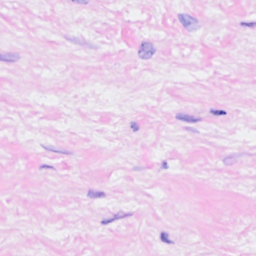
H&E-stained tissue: Breast